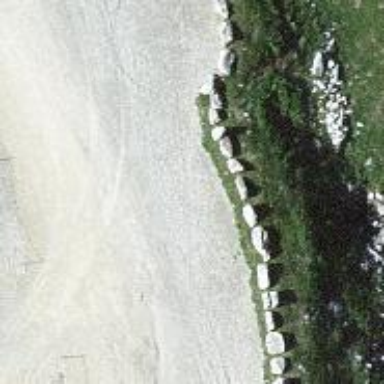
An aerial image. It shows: Block barrier.